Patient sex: F
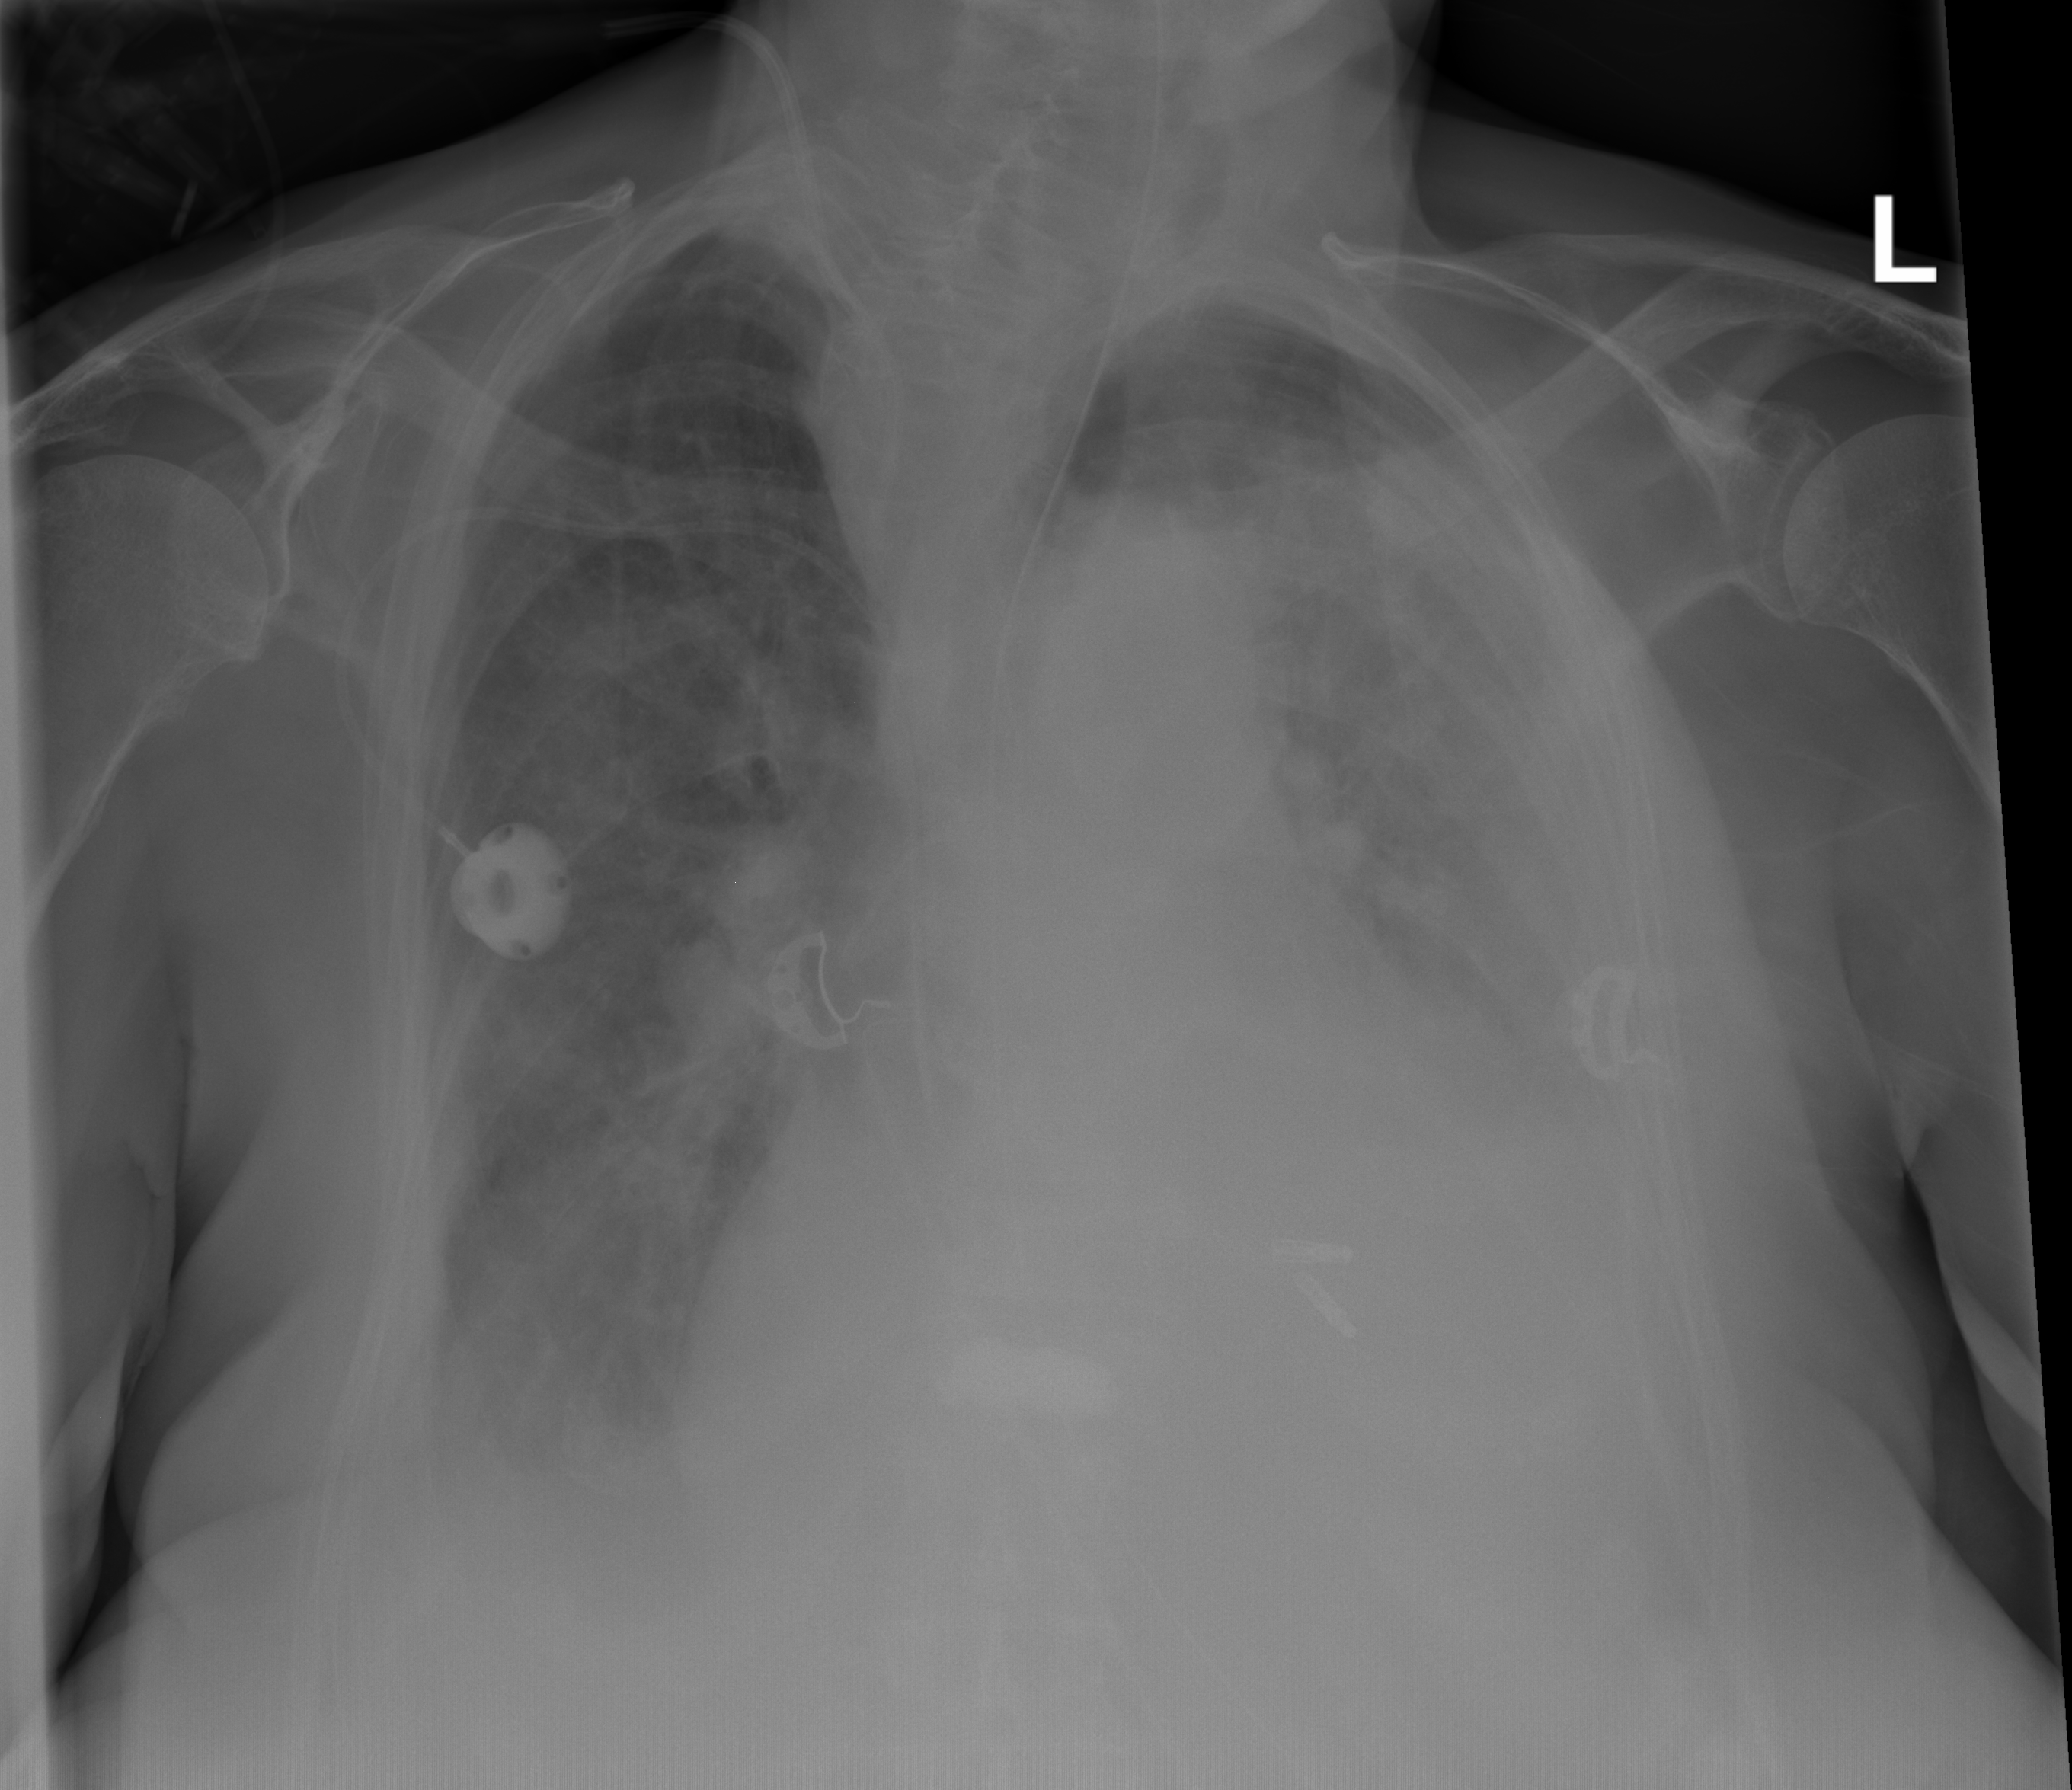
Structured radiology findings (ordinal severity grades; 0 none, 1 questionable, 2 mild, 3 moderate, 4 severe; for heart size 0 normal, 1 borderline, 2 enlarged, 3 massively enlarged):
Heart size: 3
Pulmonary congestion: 2
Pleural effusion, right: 2
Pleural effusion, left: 3
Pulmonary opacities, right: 0
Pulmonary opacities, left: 0
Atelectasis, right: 2
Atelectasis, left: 2